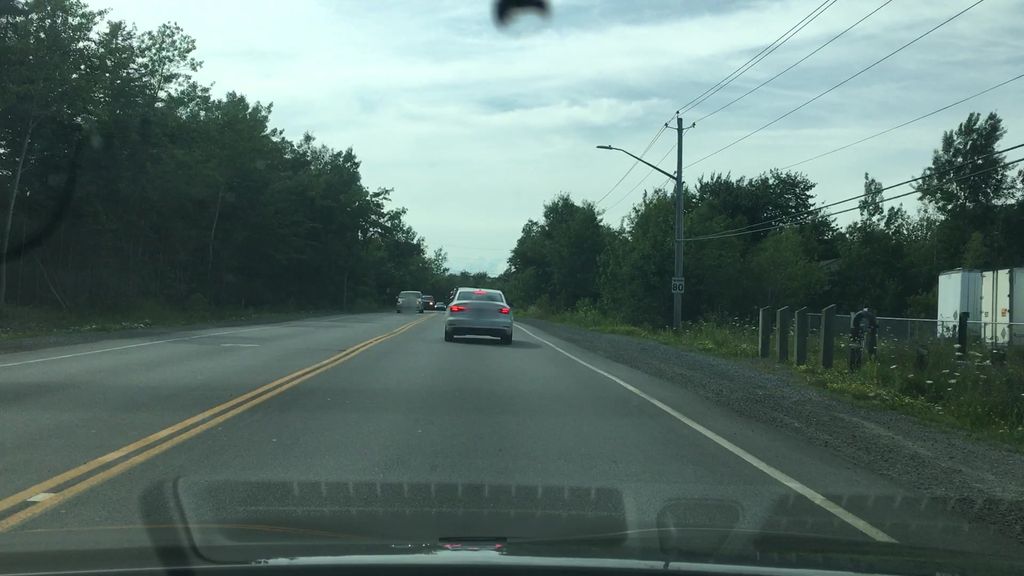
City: halifax